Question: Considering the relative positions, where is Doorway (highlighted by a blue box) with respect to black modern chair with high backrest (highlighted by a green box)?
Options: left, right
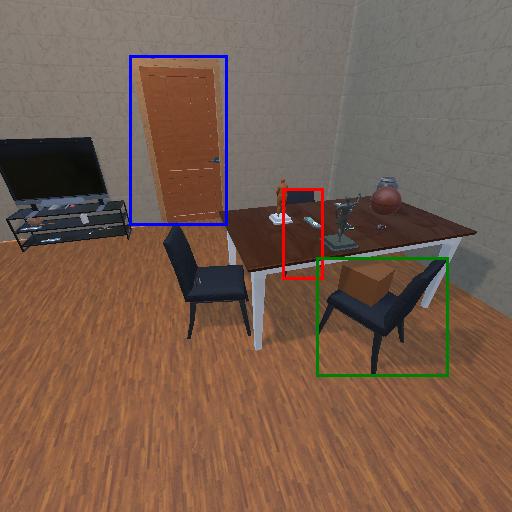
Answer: left